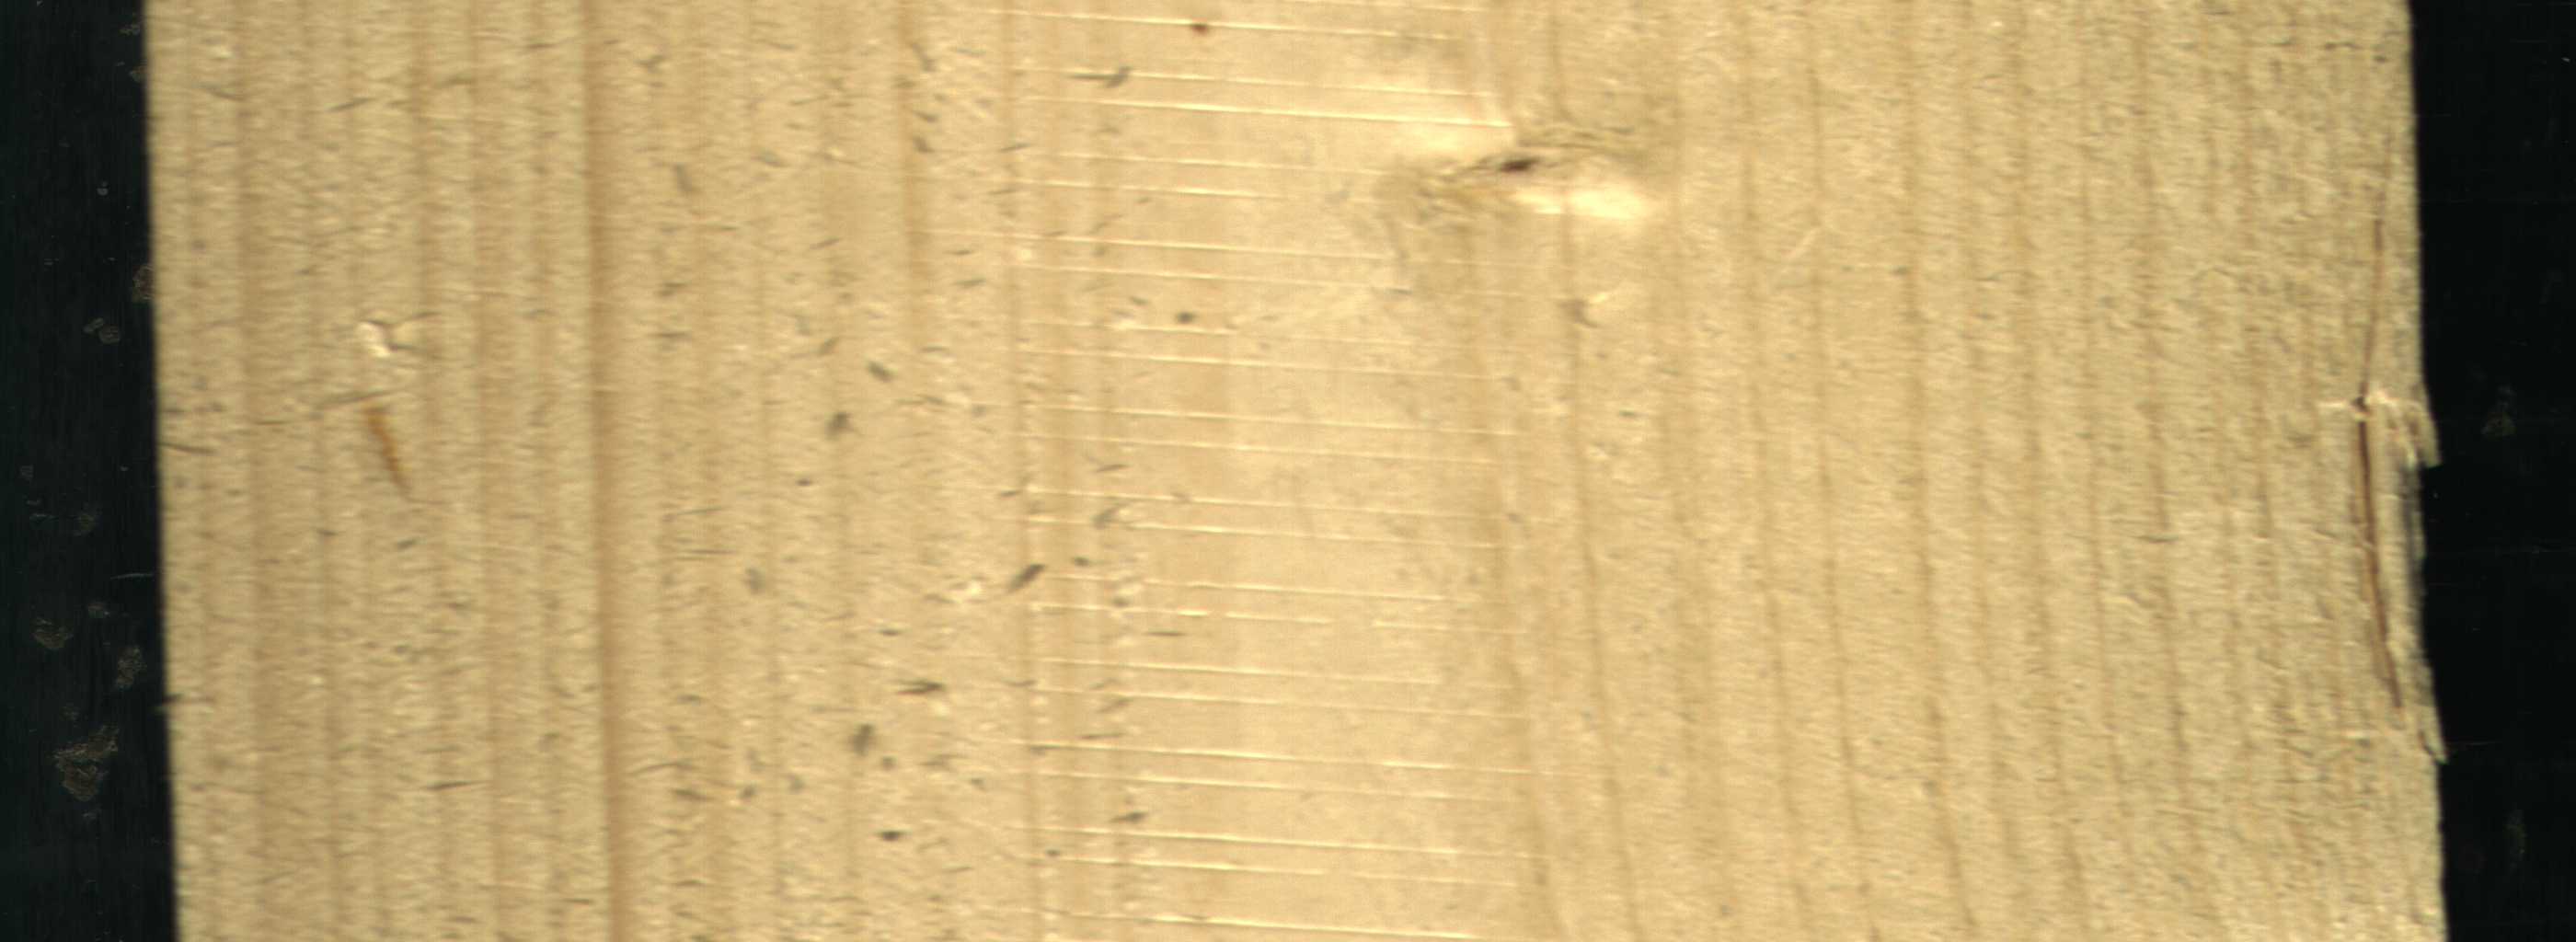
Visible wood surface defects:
Live_Knot